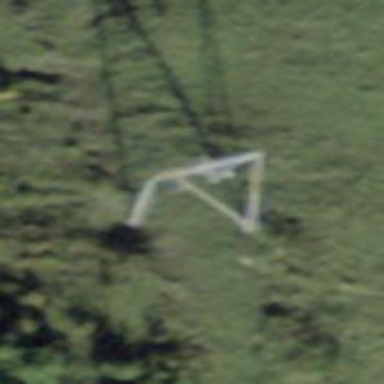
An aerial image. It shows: Pylon for aerialway.